Aerial crown-view tile of a tropical tree (Barro Colorado Island, Panama), acquired 20250915:
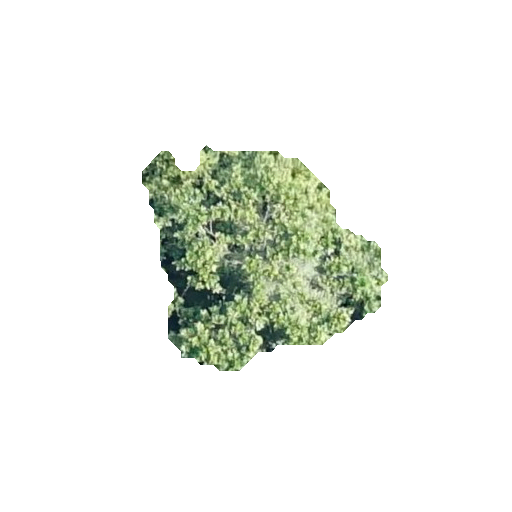
Species: Anacardium excelsum
GBIF accepted scientific name: Anacardium excelsum
Crown area: 53.64 m²